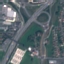
Land use / land cover: Highway